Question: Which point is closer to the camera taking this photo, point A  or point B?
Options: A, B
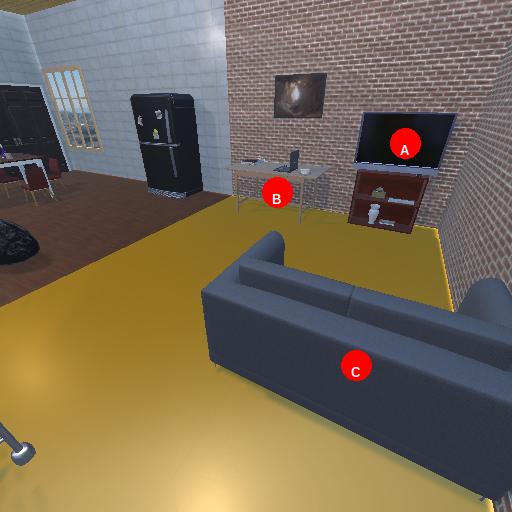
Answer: A